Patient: sex F, age 47
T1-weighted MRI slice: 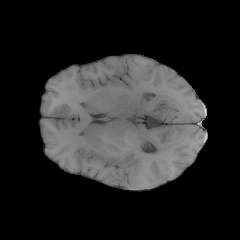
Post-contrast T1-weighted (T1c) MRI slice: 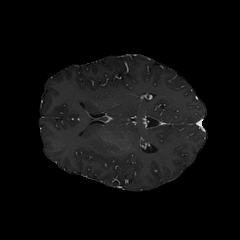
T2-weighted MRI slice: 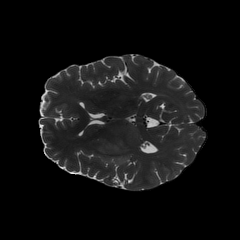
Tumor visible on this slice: yes
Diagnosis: Astrocytoma, IDH-wildtype
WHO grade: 2